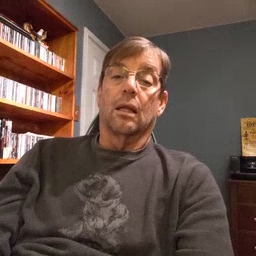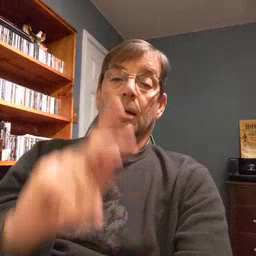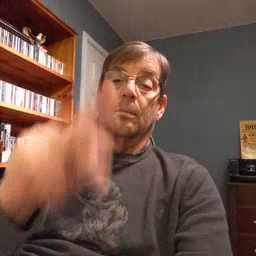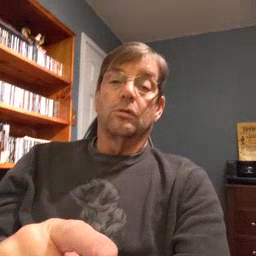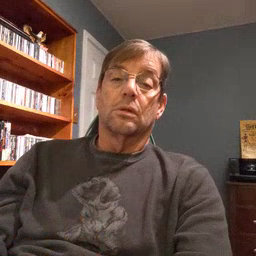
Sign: person